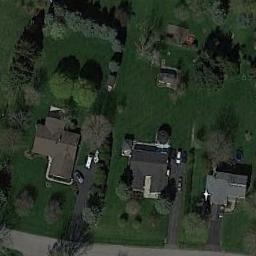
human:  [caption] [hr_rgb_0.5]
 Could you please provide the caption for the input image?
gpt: Many buildings of different shapes are in medium residential area .

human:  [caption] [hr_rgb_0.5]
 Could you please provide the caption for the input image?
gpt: Medium-sized houses are built on green land .

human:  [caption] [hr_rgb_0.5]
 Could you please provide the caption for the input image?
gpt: The medium residential area has some houses and trees on the grass .

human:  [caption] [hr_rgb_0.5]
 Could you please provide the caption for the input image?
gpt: The medium residential is on the grass next to some trees and road .

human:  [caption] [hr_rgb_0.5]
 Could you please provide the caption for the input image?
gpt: There are some buildings on green lawns on the medium residential area .